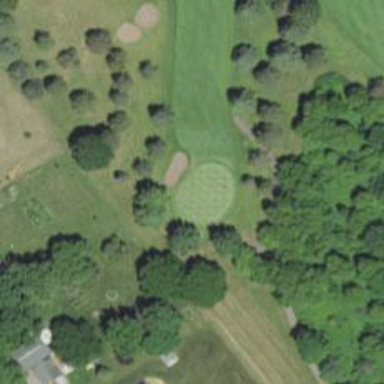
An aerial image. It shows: Golf hole.